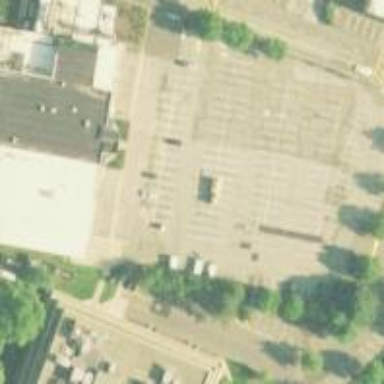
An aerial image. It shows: Parking area with asphalt surface.